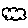
Label: cloud